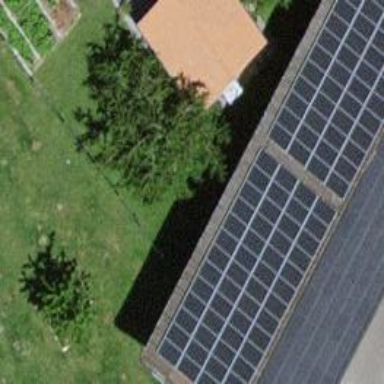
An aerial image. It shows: Solar power generator using photovoltaic panels.